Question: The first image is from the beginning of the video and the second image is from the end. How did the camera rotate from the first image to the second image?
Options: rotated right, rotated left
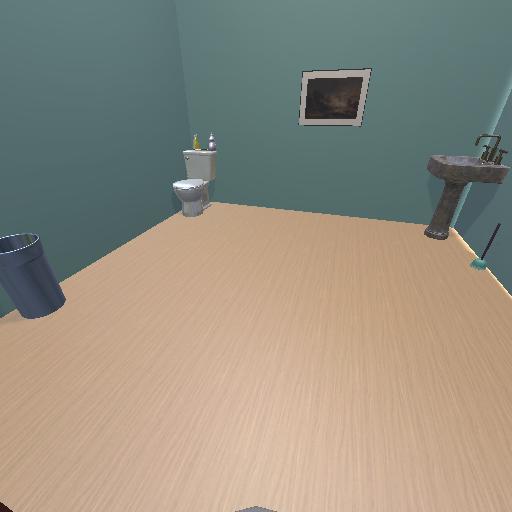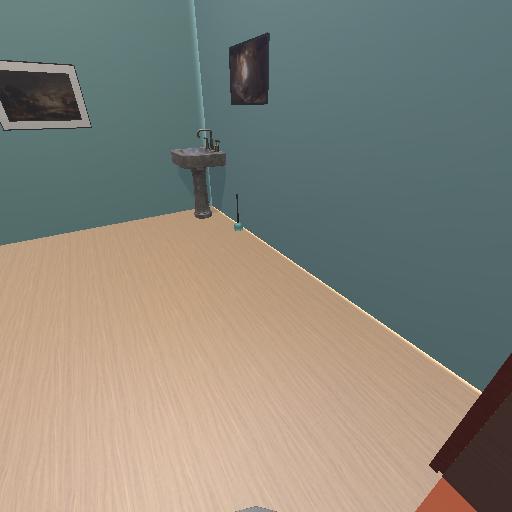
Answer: rotated right